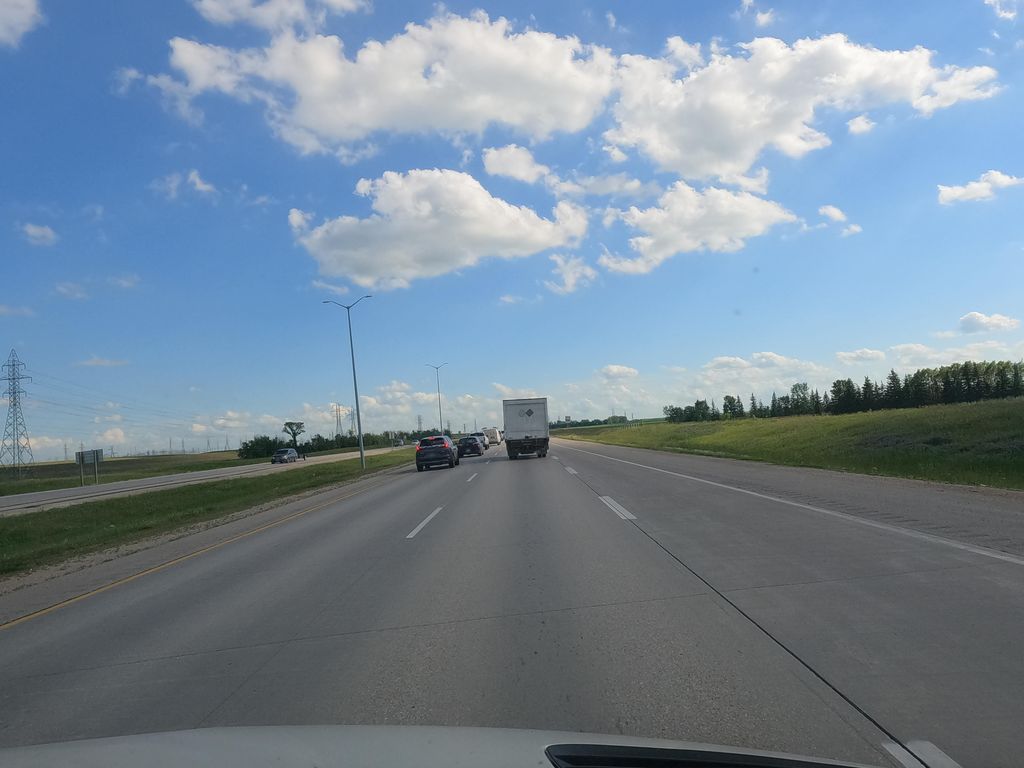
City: winnipeg